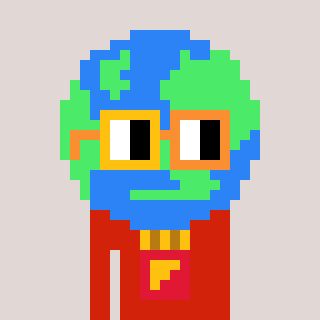
a pixel art character with square yellow and orange glasses, a earth-shaped head and a red-colored body on a warm background